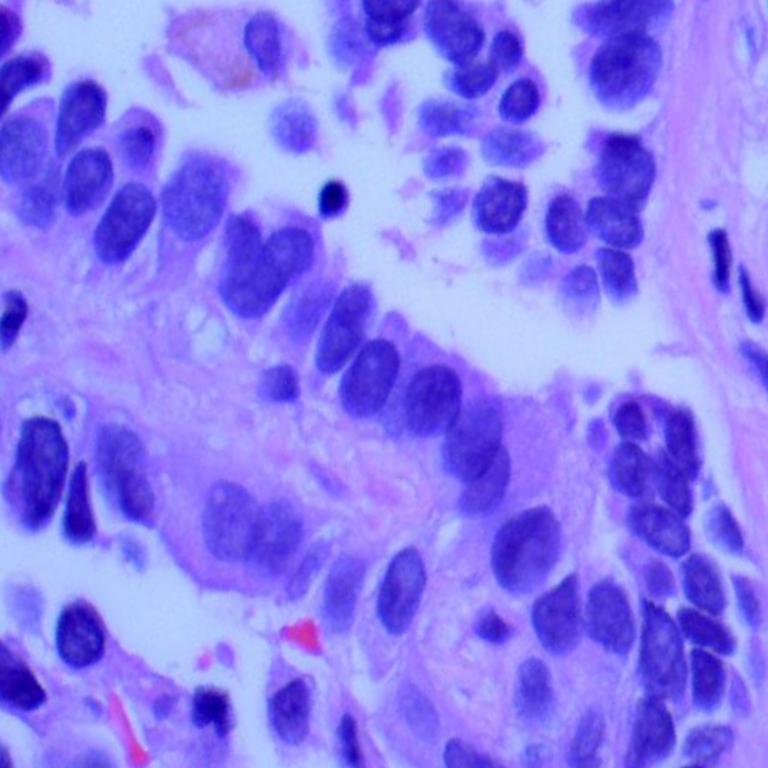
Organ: lung
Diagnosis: adenocarcinomas